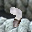
Label: 7